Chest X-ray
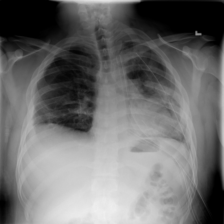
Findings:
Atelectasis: negative
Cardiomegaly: negative
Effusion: negative
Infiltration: negative
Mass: negative
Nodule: negative
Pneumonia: negative
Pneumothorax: positive
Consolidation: negative
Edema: negative
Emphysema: negative
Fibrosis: negative
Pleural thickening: negative
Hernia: negative